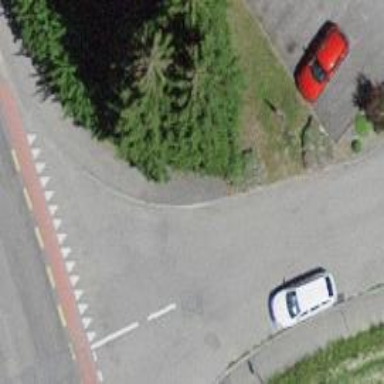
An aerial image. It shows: Post box is visible.